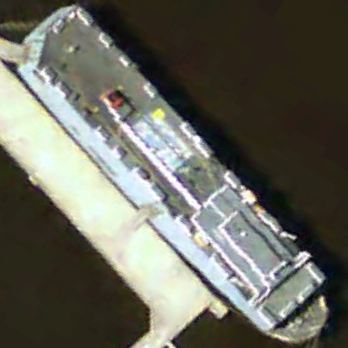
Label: civil